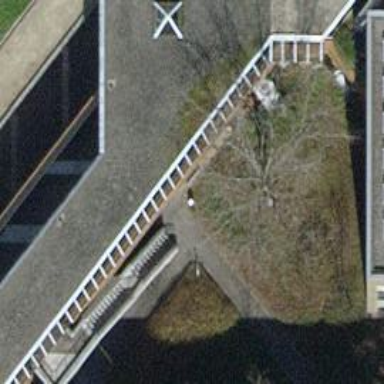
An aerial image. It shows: Concrete steps.